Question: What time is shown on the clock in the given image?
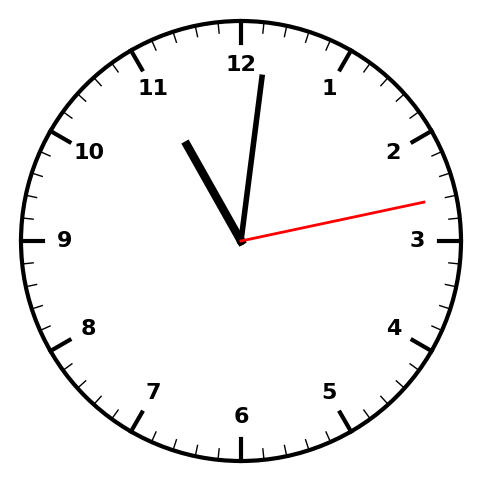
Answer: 11:01:13